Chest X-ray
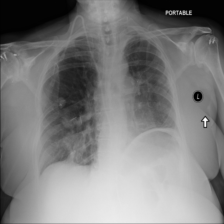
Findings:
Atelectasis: negative
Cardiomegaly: negative
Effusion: negative
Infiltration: negative
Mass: negative
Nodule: negative
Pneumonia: negative
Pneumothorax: negative
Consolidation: negative
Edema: negative
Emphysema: negative
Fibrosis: negative
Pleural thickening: negative
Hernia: negative